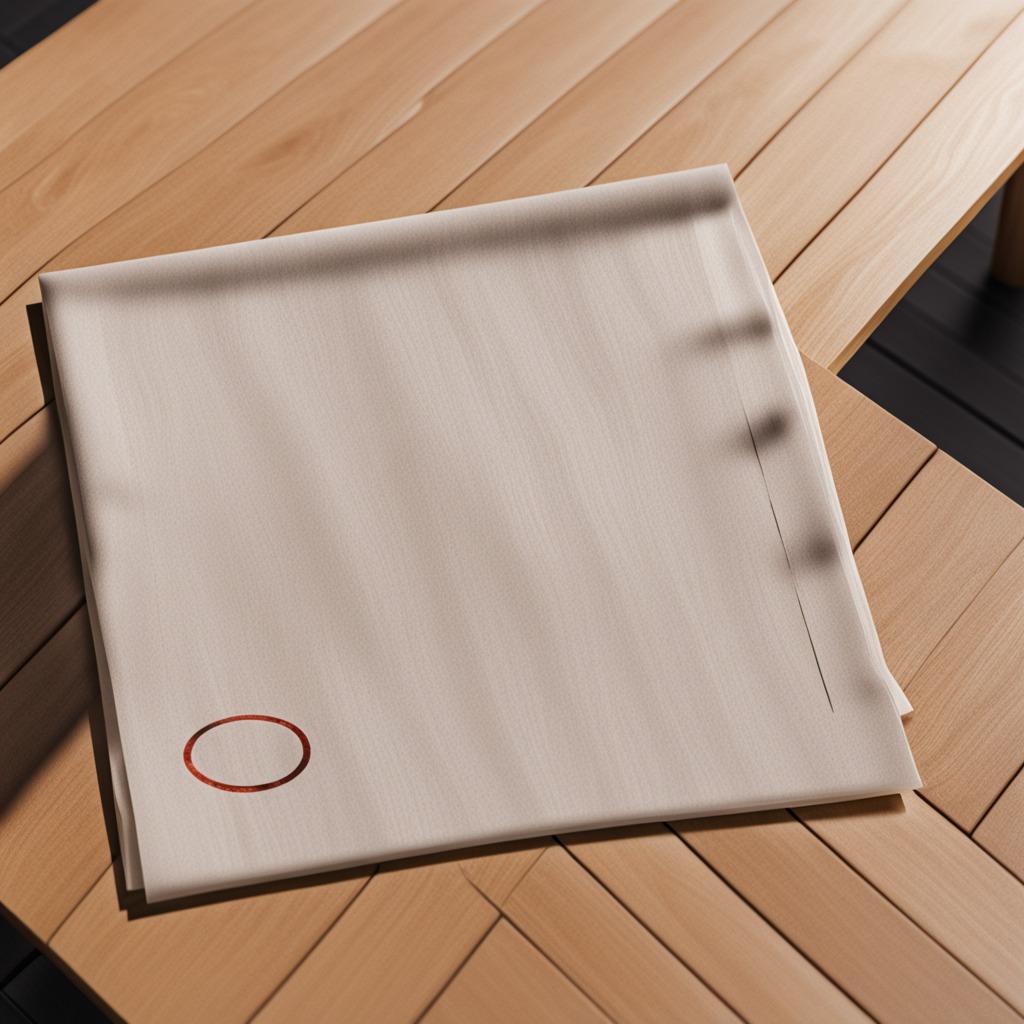
A rubber O-ring lying on the wooden table in an outdoor workshop during daytime bright natural light soft shadows worn but beneath the cloth